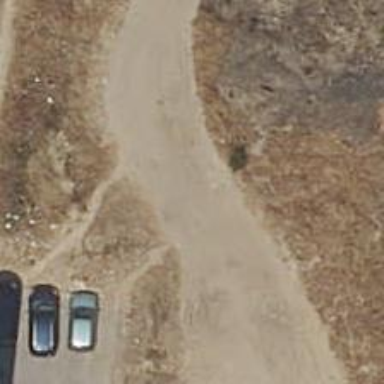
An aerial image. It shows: Track road with ground surface.